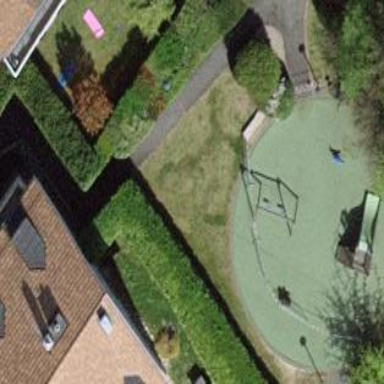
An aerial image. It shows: Playground area for leisure land.